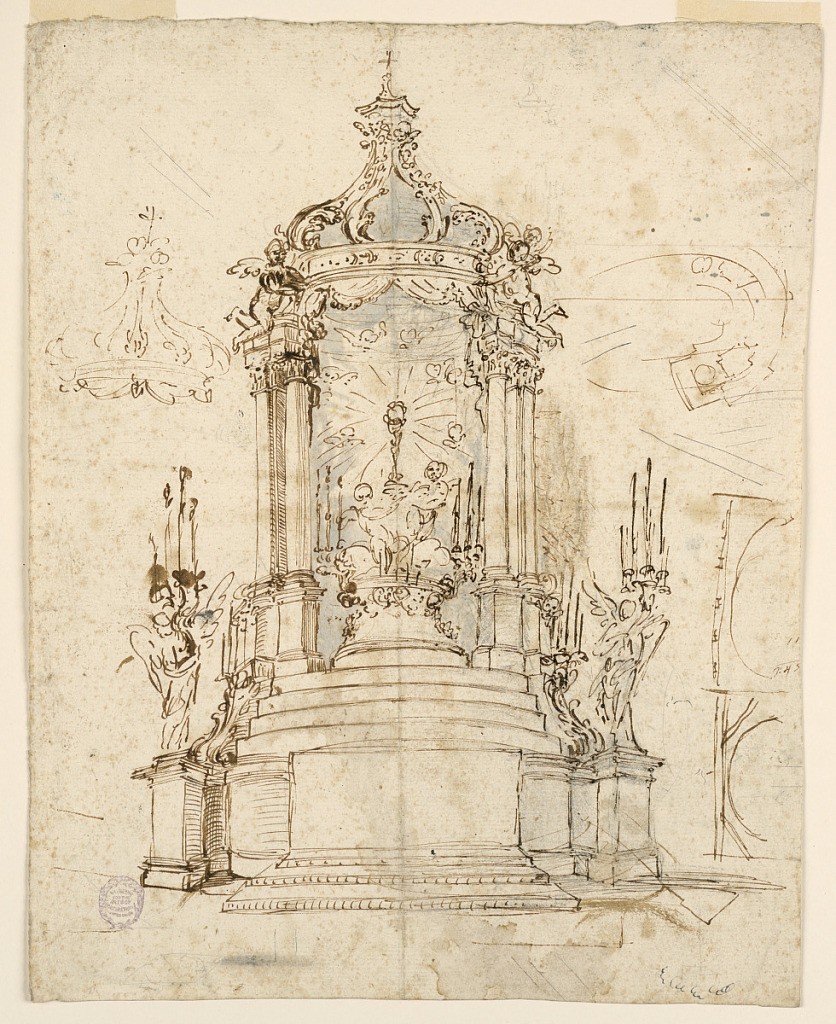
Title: Sketches for Altars
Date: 1725–1775
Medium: Black chalk, pen, ink on paper
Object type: Drawing
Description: Obverse: a mensa stand before the central section of a convex dado upon which steps (ledges) rise to a pavillion in which two angles raise a monstrance on a pedestal to which candle brackets are fastened. The pavilion is topped by a cross. On pedestals which project from the dado stand two angels supporting a